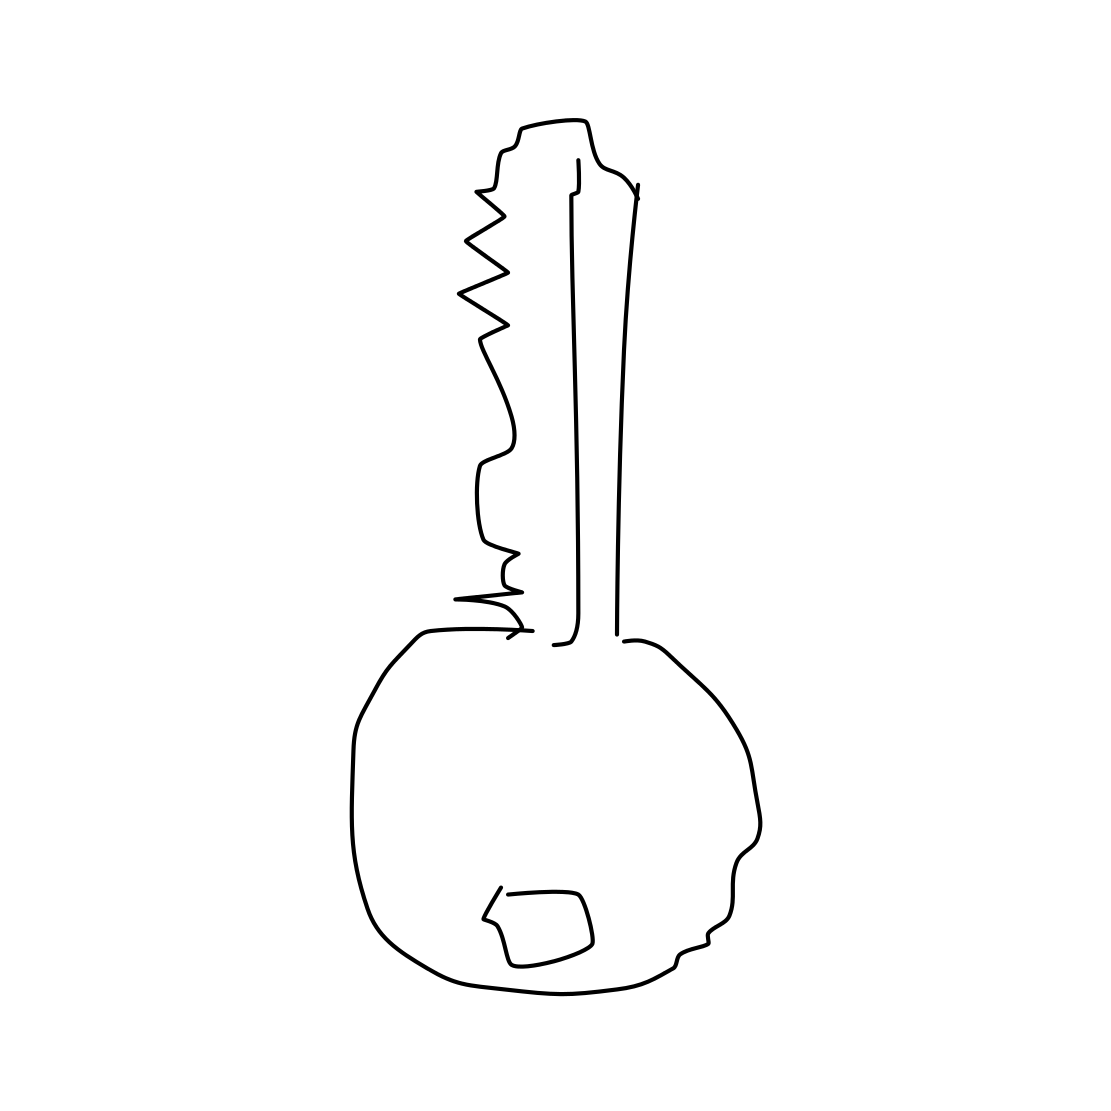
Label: key